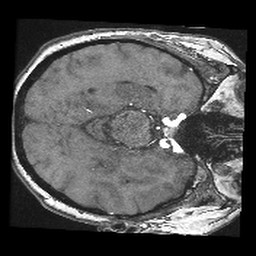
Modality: angio
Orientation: axial
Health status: ill
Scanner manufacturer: ge
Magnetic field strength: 3 T
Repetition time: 0.024 s
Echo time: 0.0034 s